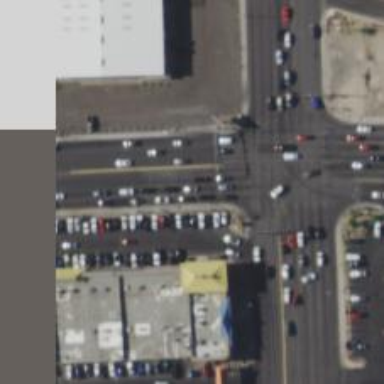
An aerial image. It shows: Solid stop line on the road.